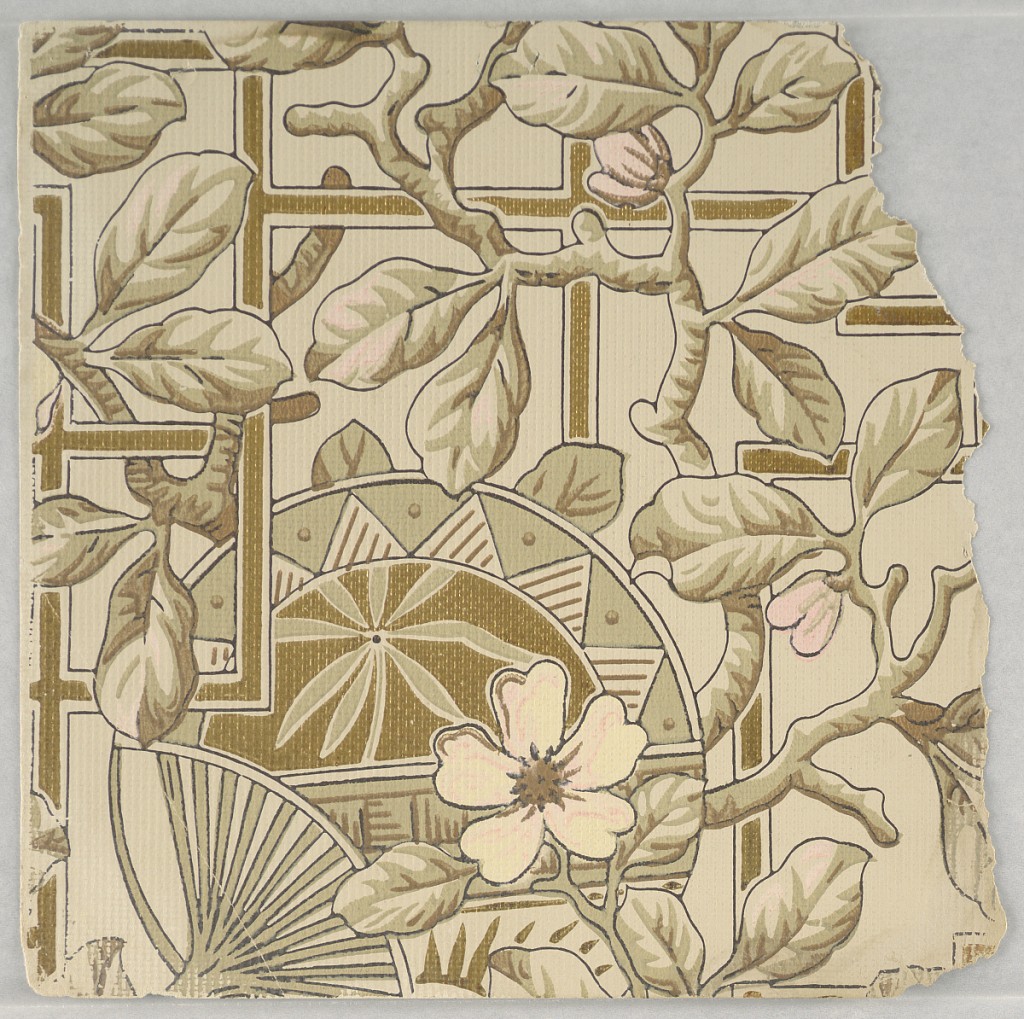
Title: Sidewall sample
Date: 1880–90
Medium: Machine-printed on paper
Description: Fragmentary wallpapers from sample book, including aesthetic-style and Anglo-Japanesque designs.

72 pages of samples.